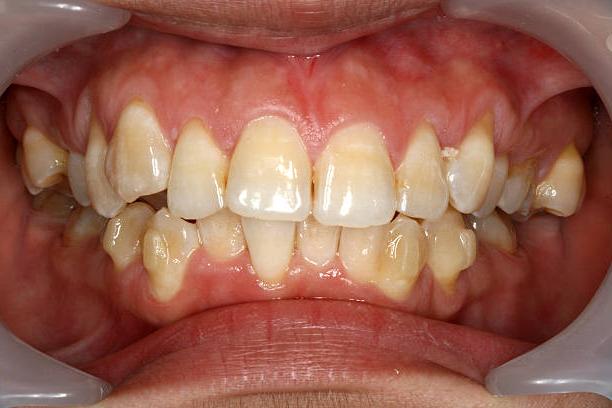
Condition: Gingivitis